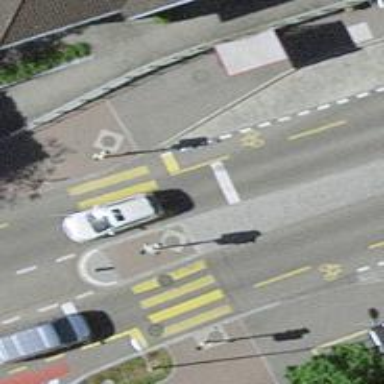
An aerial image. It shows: Road with traffic signals and crossing also equipped with traffic signals and island.